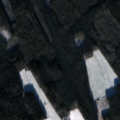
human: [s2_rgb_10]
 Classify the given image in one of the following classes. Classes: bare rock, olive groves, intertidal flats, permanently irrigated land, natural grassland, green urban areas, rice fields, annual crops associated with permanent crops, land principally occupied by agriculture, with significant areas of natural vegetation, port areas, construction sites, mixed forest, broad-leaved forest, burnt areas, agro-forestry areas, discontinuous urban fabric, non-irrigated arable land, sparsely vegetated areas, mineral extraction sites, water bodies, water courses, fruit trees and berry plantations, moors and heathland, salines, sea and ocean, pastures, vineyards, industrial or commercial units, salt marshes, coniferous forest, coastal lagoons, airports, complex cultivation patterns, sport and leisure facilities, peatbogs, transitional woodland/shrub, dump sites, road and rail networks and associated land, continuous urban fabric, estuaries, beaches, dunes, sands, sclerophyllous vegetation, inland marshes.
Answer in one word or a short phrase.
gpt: coniferous forest, mixed forest